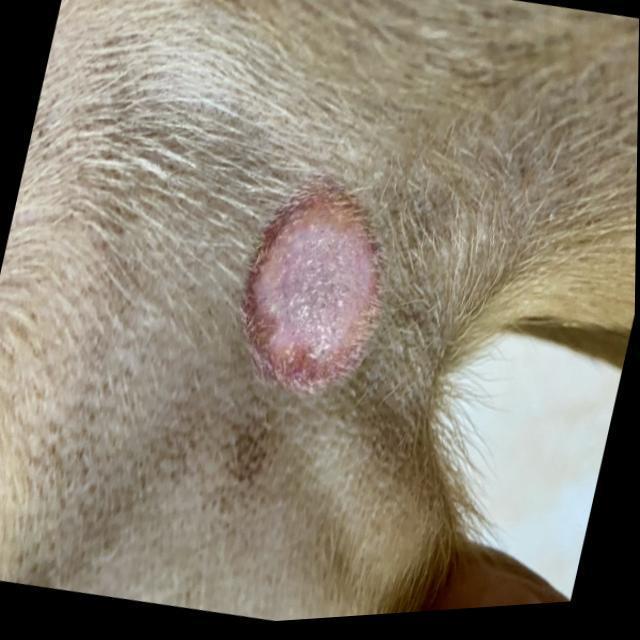
Canine ringworm (Dermatophytosis) — fungal infection caused by Microsporum or Trichophyton. Presents with circular alopecia, scaling, crusting, and broken hairs.